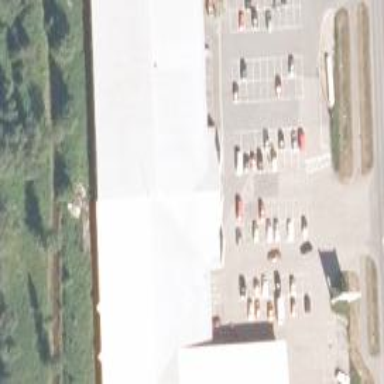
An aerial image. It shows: View of supermarket building.